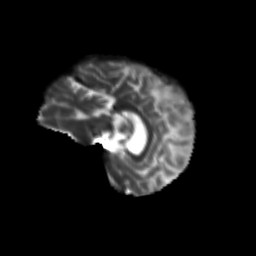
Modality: T2w
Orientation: sagittal
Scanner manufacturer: siemens
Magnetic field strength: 3 T
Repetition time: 9.2 s
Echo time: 0.084 s